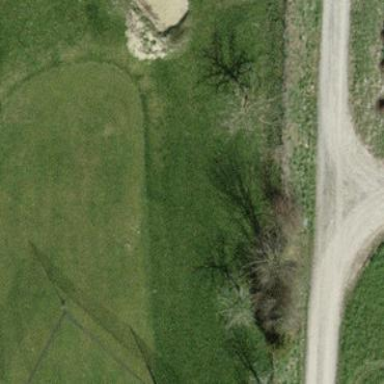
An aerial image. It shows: Green golf area with grass land use.